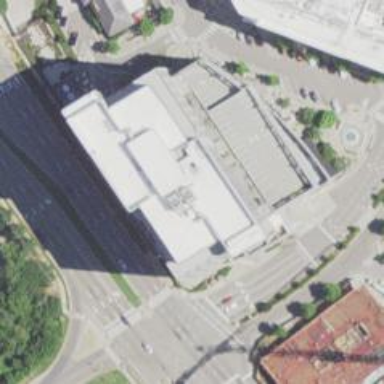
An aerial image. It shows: Part of building is shown in the image.